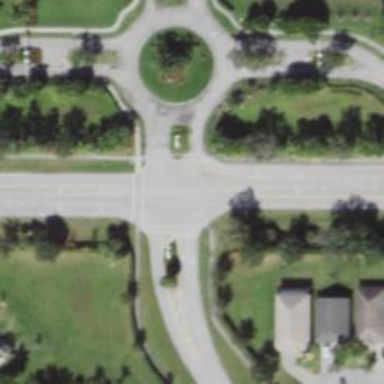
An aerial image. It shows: Marked road crossing.